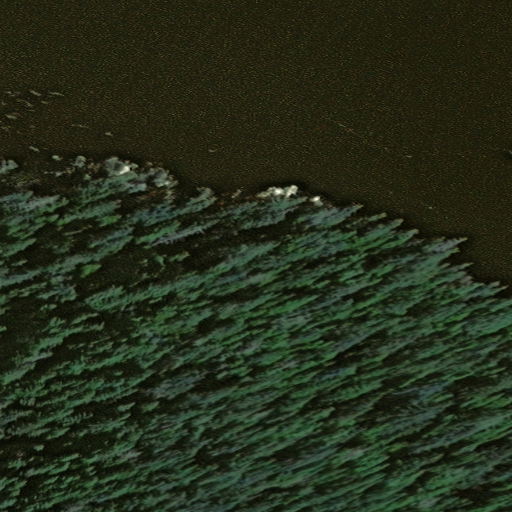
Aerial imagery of cape in Alaska named Steamboat Point containing only unknown